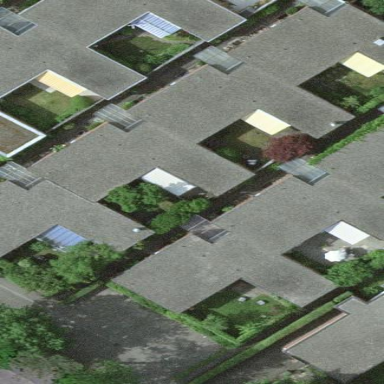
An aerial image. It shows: Terrace building.